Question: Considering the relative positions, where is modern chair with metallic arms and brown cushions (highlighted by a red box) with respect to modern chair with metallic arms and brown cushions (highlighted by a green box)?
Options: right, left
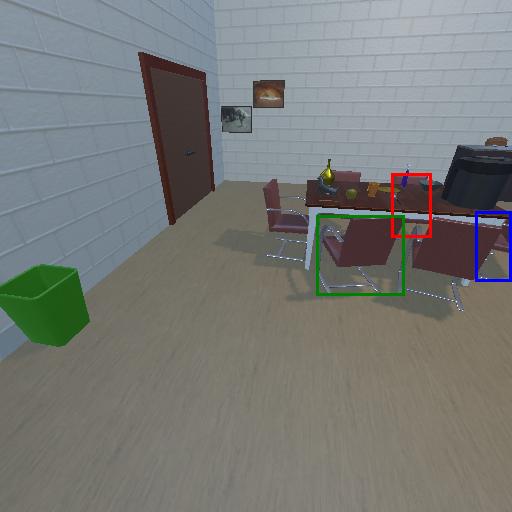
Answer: right